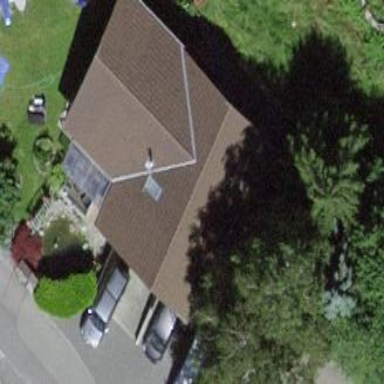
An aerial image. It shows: Simple house.